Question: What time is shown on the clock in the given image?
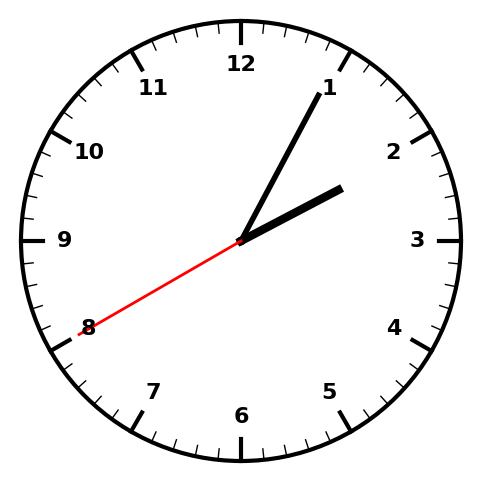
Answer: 02:04:40